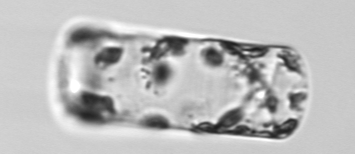
Label: Guinardia_flaccida